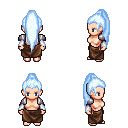
a pixel art fantasy rpg character, female body template, human, light skin, steel arm armor, robe skirt, white cyan extra-long topknot hairstyle, white cloth bracers, four views (front, back, left, right), 2x2 character sprite sheet, small pixel art, hard edges, no anti-aliasing